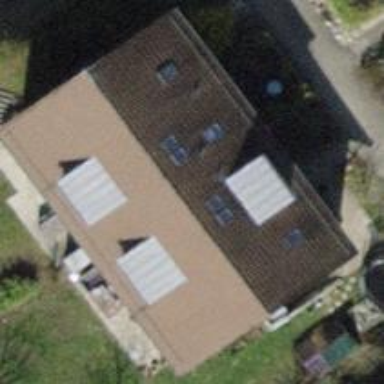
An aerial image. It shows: Semi-detached house with gabled roof.